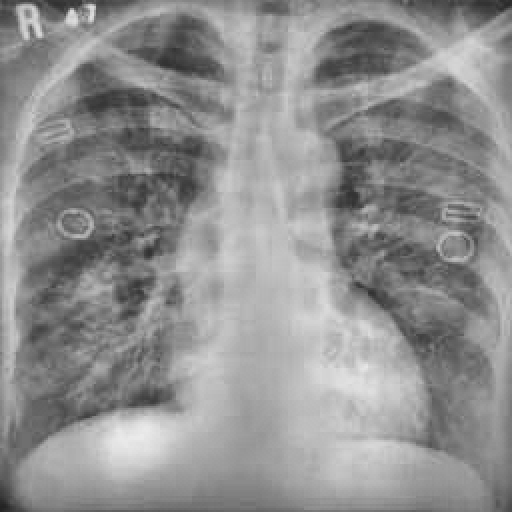
Finding: TUBERCULOSIS